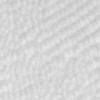
Label: no_change